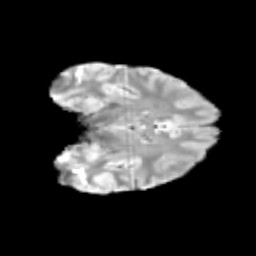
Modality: T2w
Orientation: coronal
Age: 13
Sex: male
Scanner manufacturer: siemens
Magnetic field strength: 3 T
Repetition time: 3.8 s
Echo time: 0.07 s